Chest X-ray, AP view. Patient: 58 years old, sex M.
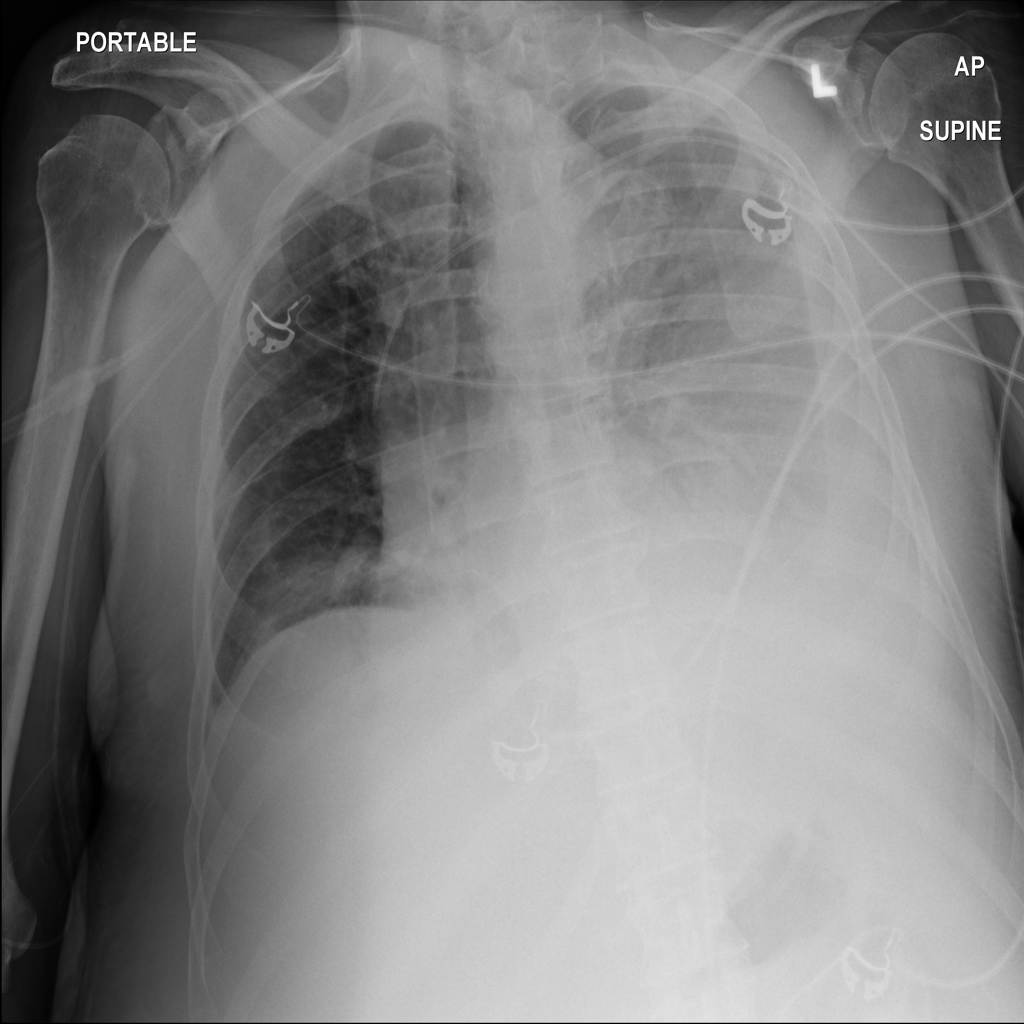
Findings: Effusion